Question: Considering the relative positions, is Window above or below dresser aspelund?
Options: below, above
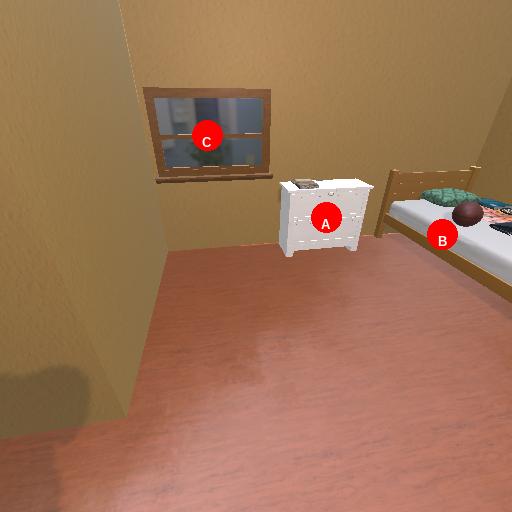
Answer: below